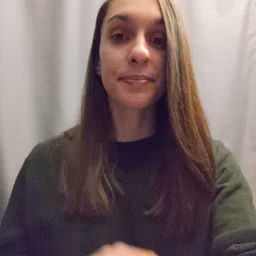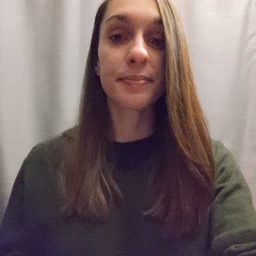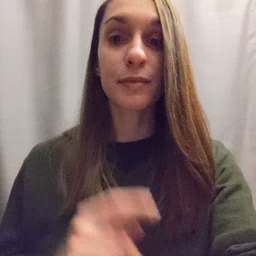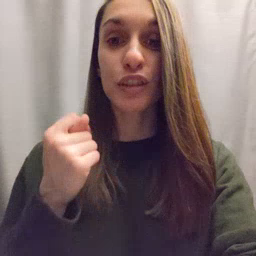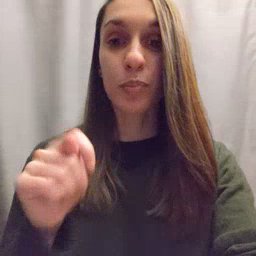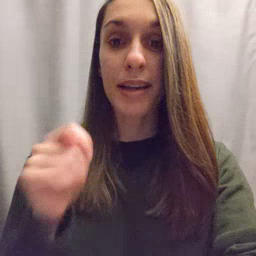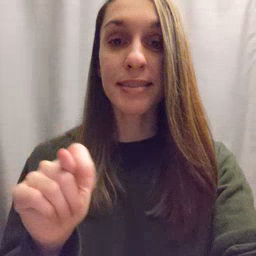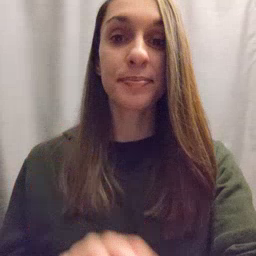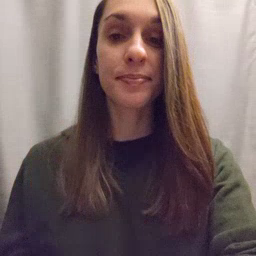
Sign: toy